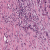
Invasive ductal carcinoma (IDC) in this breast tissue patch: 1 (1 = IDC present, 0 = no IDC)